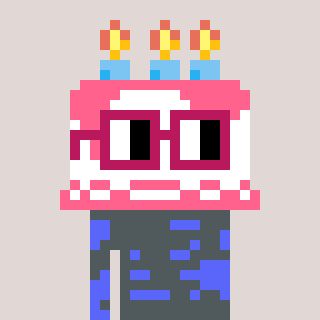
a pixel art character with square dark red glasses, a cake-shaped head and a purple-colored body on a warm background